Brain MRI, t1w sequence, axial 2D slice.
Patient: age 23, sex M, weight 78 kg, height 1.78 m
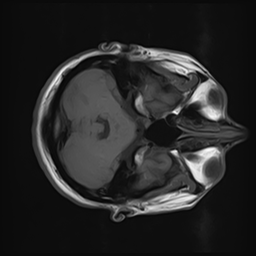